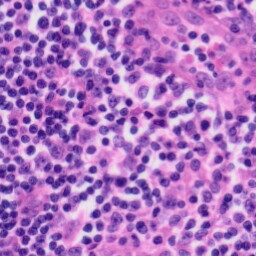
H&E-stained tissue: Tonsil